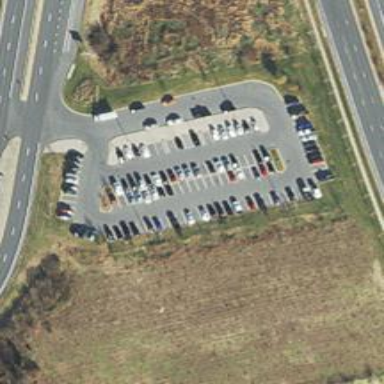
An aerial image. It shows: Parking space is available.